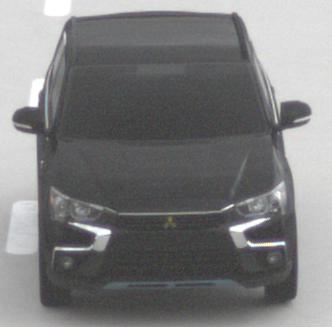
Make: Mitsubishi
Model: Outlander 2.0 Plug-In Hybrid
Detailed model: Outlander (III) Plug-In Hybrid
Model produced from: 2015/10
Model produced until: 2018/08
Doors: 5
Color: black
Road condition: dry road
Daytime: midday
Contrast: low contrast